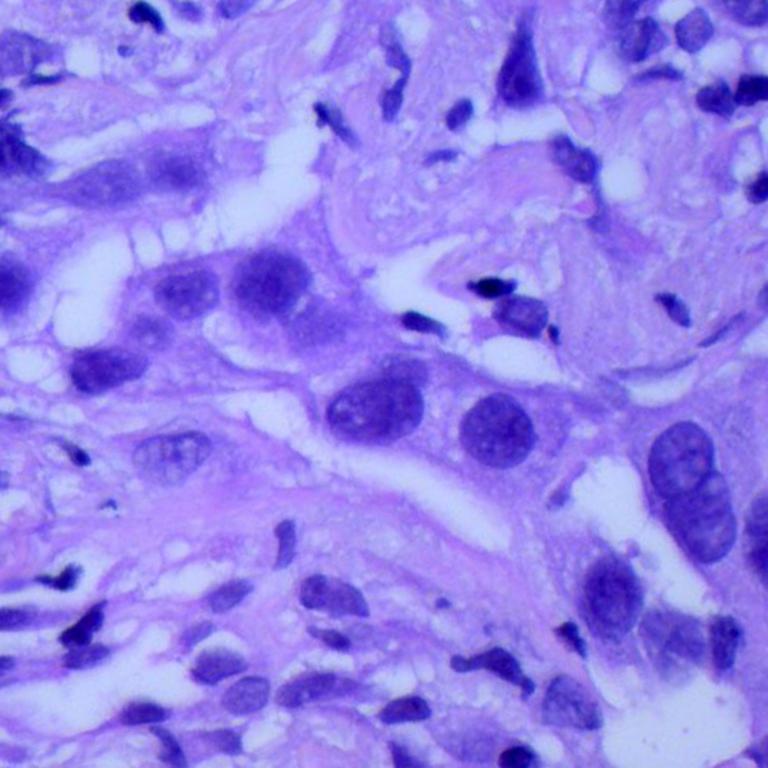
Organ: lung
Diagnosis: adenocarcinomas